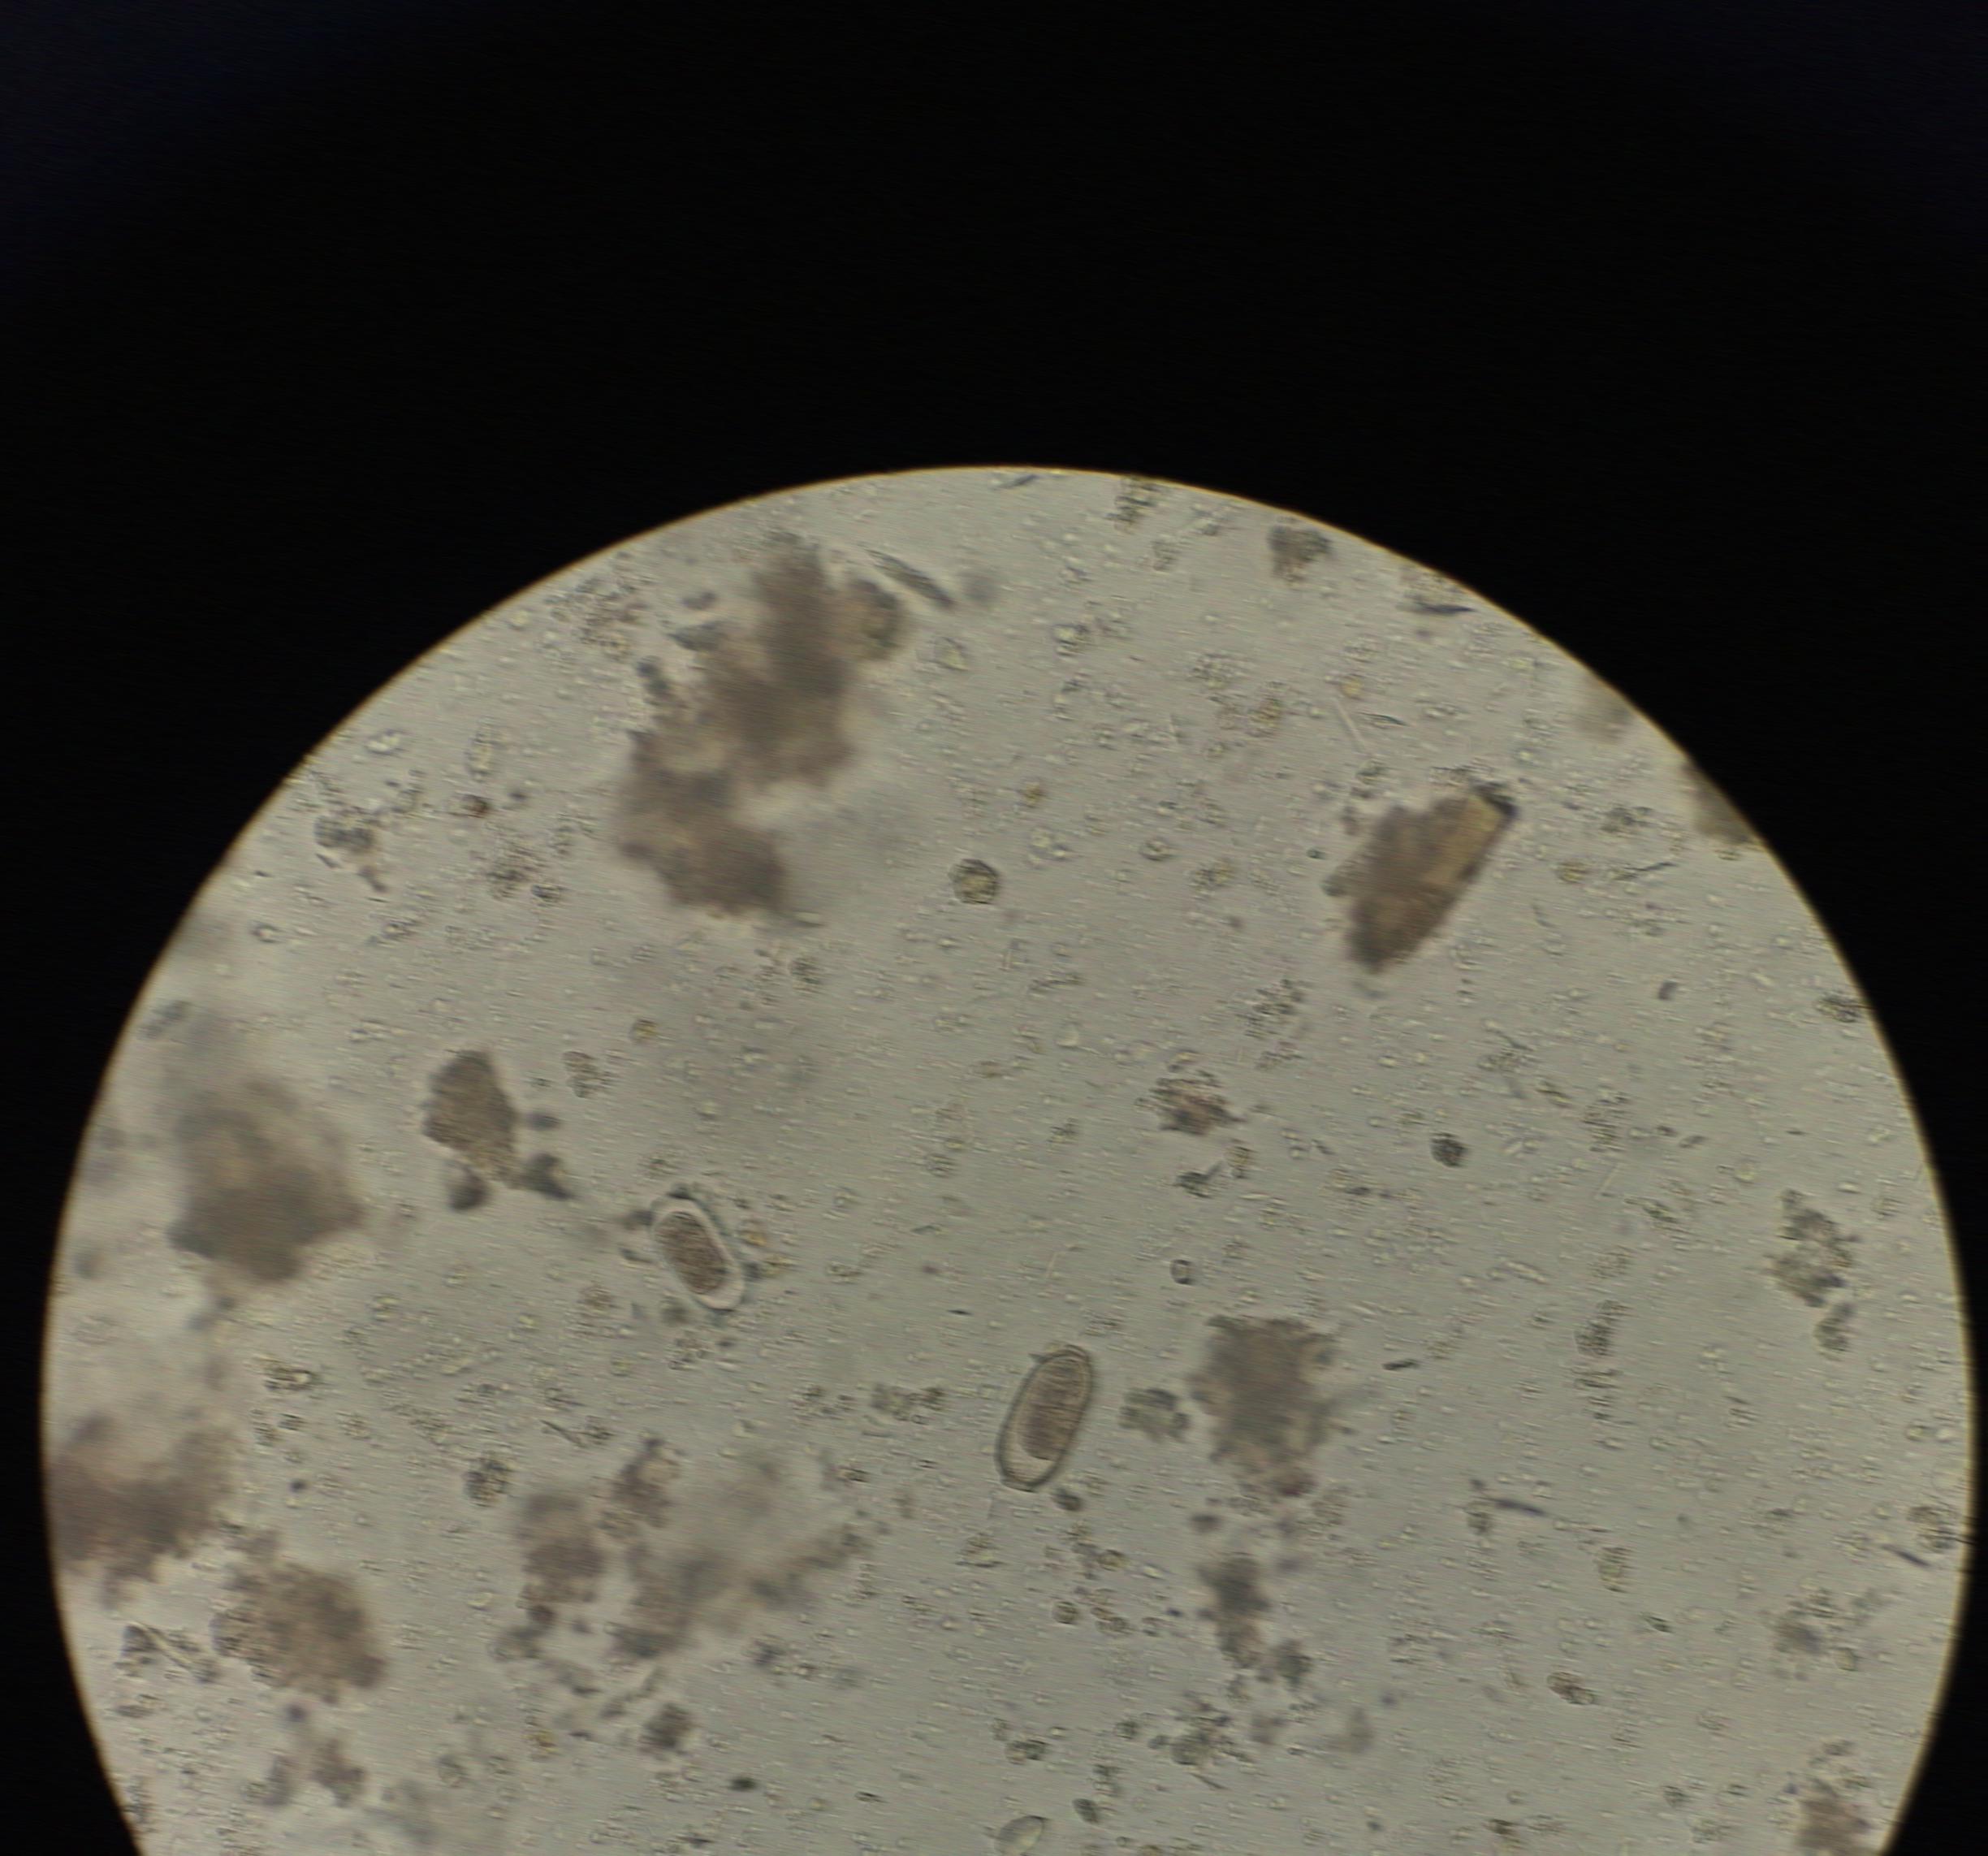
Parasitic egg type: Capillaria philippinensis